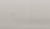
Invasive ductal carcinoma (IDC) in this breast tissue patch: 0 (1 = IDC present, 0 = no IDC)